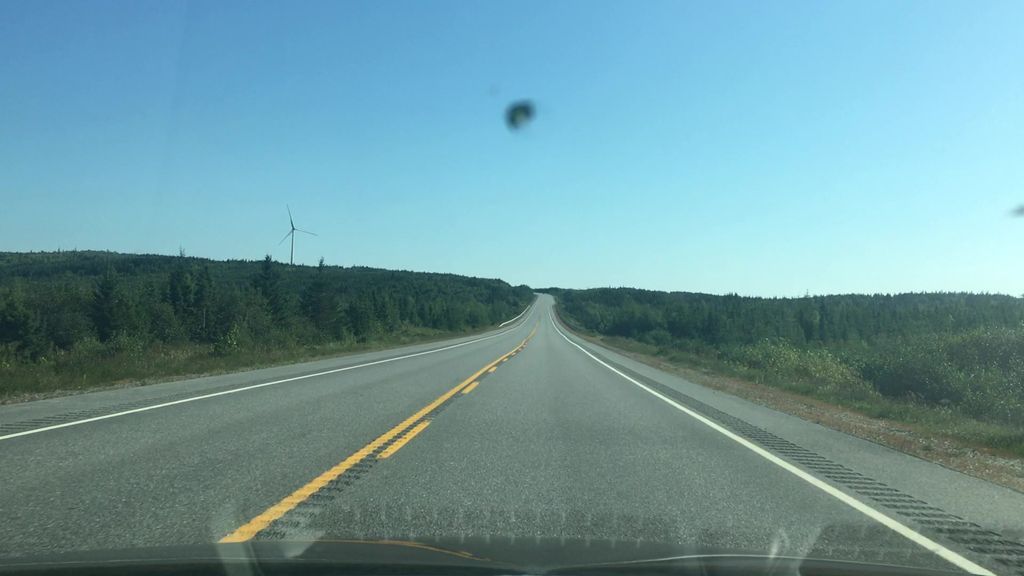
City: halifax